Question: I am displaying the PDF in 'UIWebView' from my app.
'''
- (void) startPrinting
{
UIPrintInfo *pi = [UIPrintInfo printInfo];
pi.outputType = UIPrintInfoOutputGeneral;
pi.jobName = self.webView.request.URL.absoluteString;
pi.orientation = UIPrintInfoOrientationPortrait;
pi.duplex = UIPrintInfoDuplexLongEdge;
UIPrintInteractionController *pic = [UIPrintInteractionController sharedPrintController];
pic.printInfo = pi;
pic.showsPageRange = NO;
pic.printFormatter = self.webView.viewPrintFormatter;
UIPrintPageRenderer *renderer = [[UIPrintPageRenderer alloc] init];
self.webView.viewPrintFormatter.printPageRenderer.headerHeight = 30.0f; //webView is the IBOutlet connected
self.webView.viewPrintFormatter.printPageRenderer.footerHeight = 30.0f;
self.webView.viewPrintFormatter.contentInsets = UIEdgeInsetsMake(0.0f, 30.0f, 0.0f, 30.0f);
self.webView.viewPrintFormatter.startPage = 0;
[renderer addPrintFormatter:self.webView.viewPrintFormatter startingAtPageAtIndex:0];
pic.printPageRenderer = renderer;
[pic presentAnimated:YES completionHandler:^(UIPrintInteractionController *pic2, BOOL completed, NSError *error) {
NSLog(@"Completed status = %d and error status = %@", completed, error);
}];
}
'''
And in NSObject class, following code uses standard A4 sized paper.
'''
- (void)drawPDF:(NSString*)fileName
{
// Create the PDF context using the default page size of 612 x 792.
UIGraphicsBeginPDFContextToFile(fileName, CGRectZero, nil);
// Mark the beginning of a new page.
UIGraphicsBeginPDFPageWithInfo(CGRectMake(0, 0, 612, 792), nil);
//[self drawText:@"Hello World" inFrame:CGRectMake(0, 0, 300, 50)];
[self drawLabels];
[self drawLogo];
// Close the PDF context and write out the contents.
UIGraphicsEndPDFContext();
}
'''
I have loaded the nib of size 612 x 792 to create the pdf. But when I take the printout from the printer, I get the print as shown in the following image.

How to get PDF resized to desired margins?
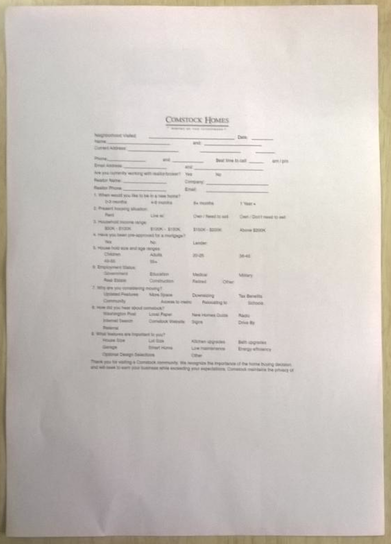
Answer: I solved the issue after I added
'''
UIGraphicsBeginPDFPageWithInfo(CGRectMake(0, 0, 792, 1122), nil);
'''
instead of
'''
UIGraphicsBeginPDFPageWithInfo(CGRectMake(0, 0, 612, 792), nil);
'''
in drawPdf method.
Also, I changed the xib size from 612 x 792 to 792 x 1122 from where I generate the pdf.